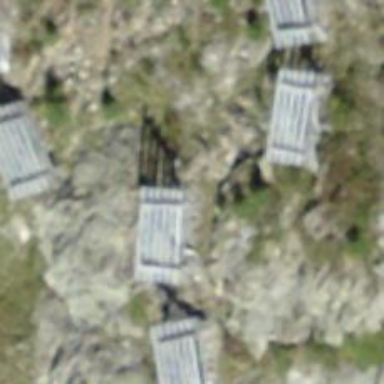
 designed to mitigate snow accumulations in specific area."